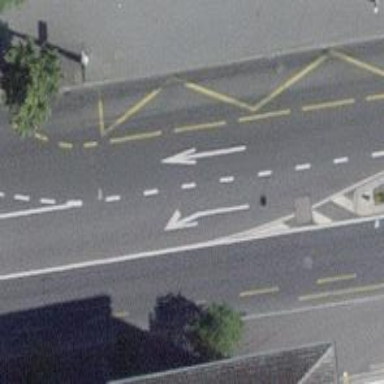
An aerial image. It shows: Primary road with asphalt surface. It has designated lane for cyclists and trolley wire for electric vehicles.